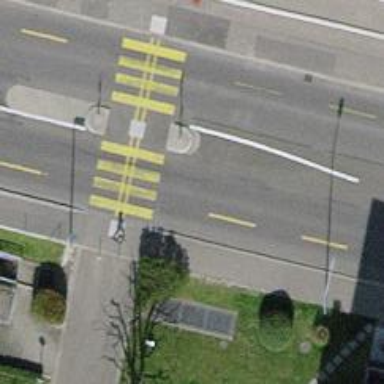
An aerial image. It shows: Marked footway with zebra crossing and crossing island. The surface of the footway is asphalt.